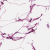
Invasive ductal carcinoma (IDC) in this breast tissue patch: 0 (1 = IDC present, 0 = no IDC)